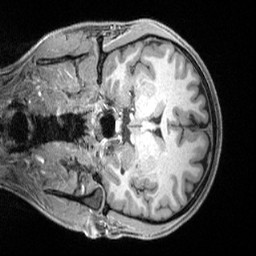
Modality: T1w
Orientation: coronal
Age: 32
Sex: female
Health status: ill
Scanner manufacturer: siemens
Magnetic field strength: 3 T
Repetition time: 2.4 s
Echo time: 0.00222 s